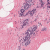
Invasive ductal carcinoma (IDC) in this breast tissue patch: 0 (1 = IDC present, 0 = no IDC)